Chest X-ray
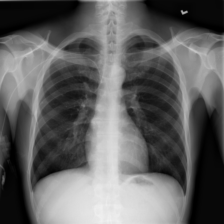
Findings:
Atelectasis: negative
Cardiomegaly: negative
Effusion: negative
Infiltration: negative
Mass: negative
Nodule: negative
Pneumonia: negative
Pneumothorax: negative
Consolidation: negative
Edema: negative
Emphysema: negative
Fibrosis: negative
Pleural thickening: negative
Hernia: negative